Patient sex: F
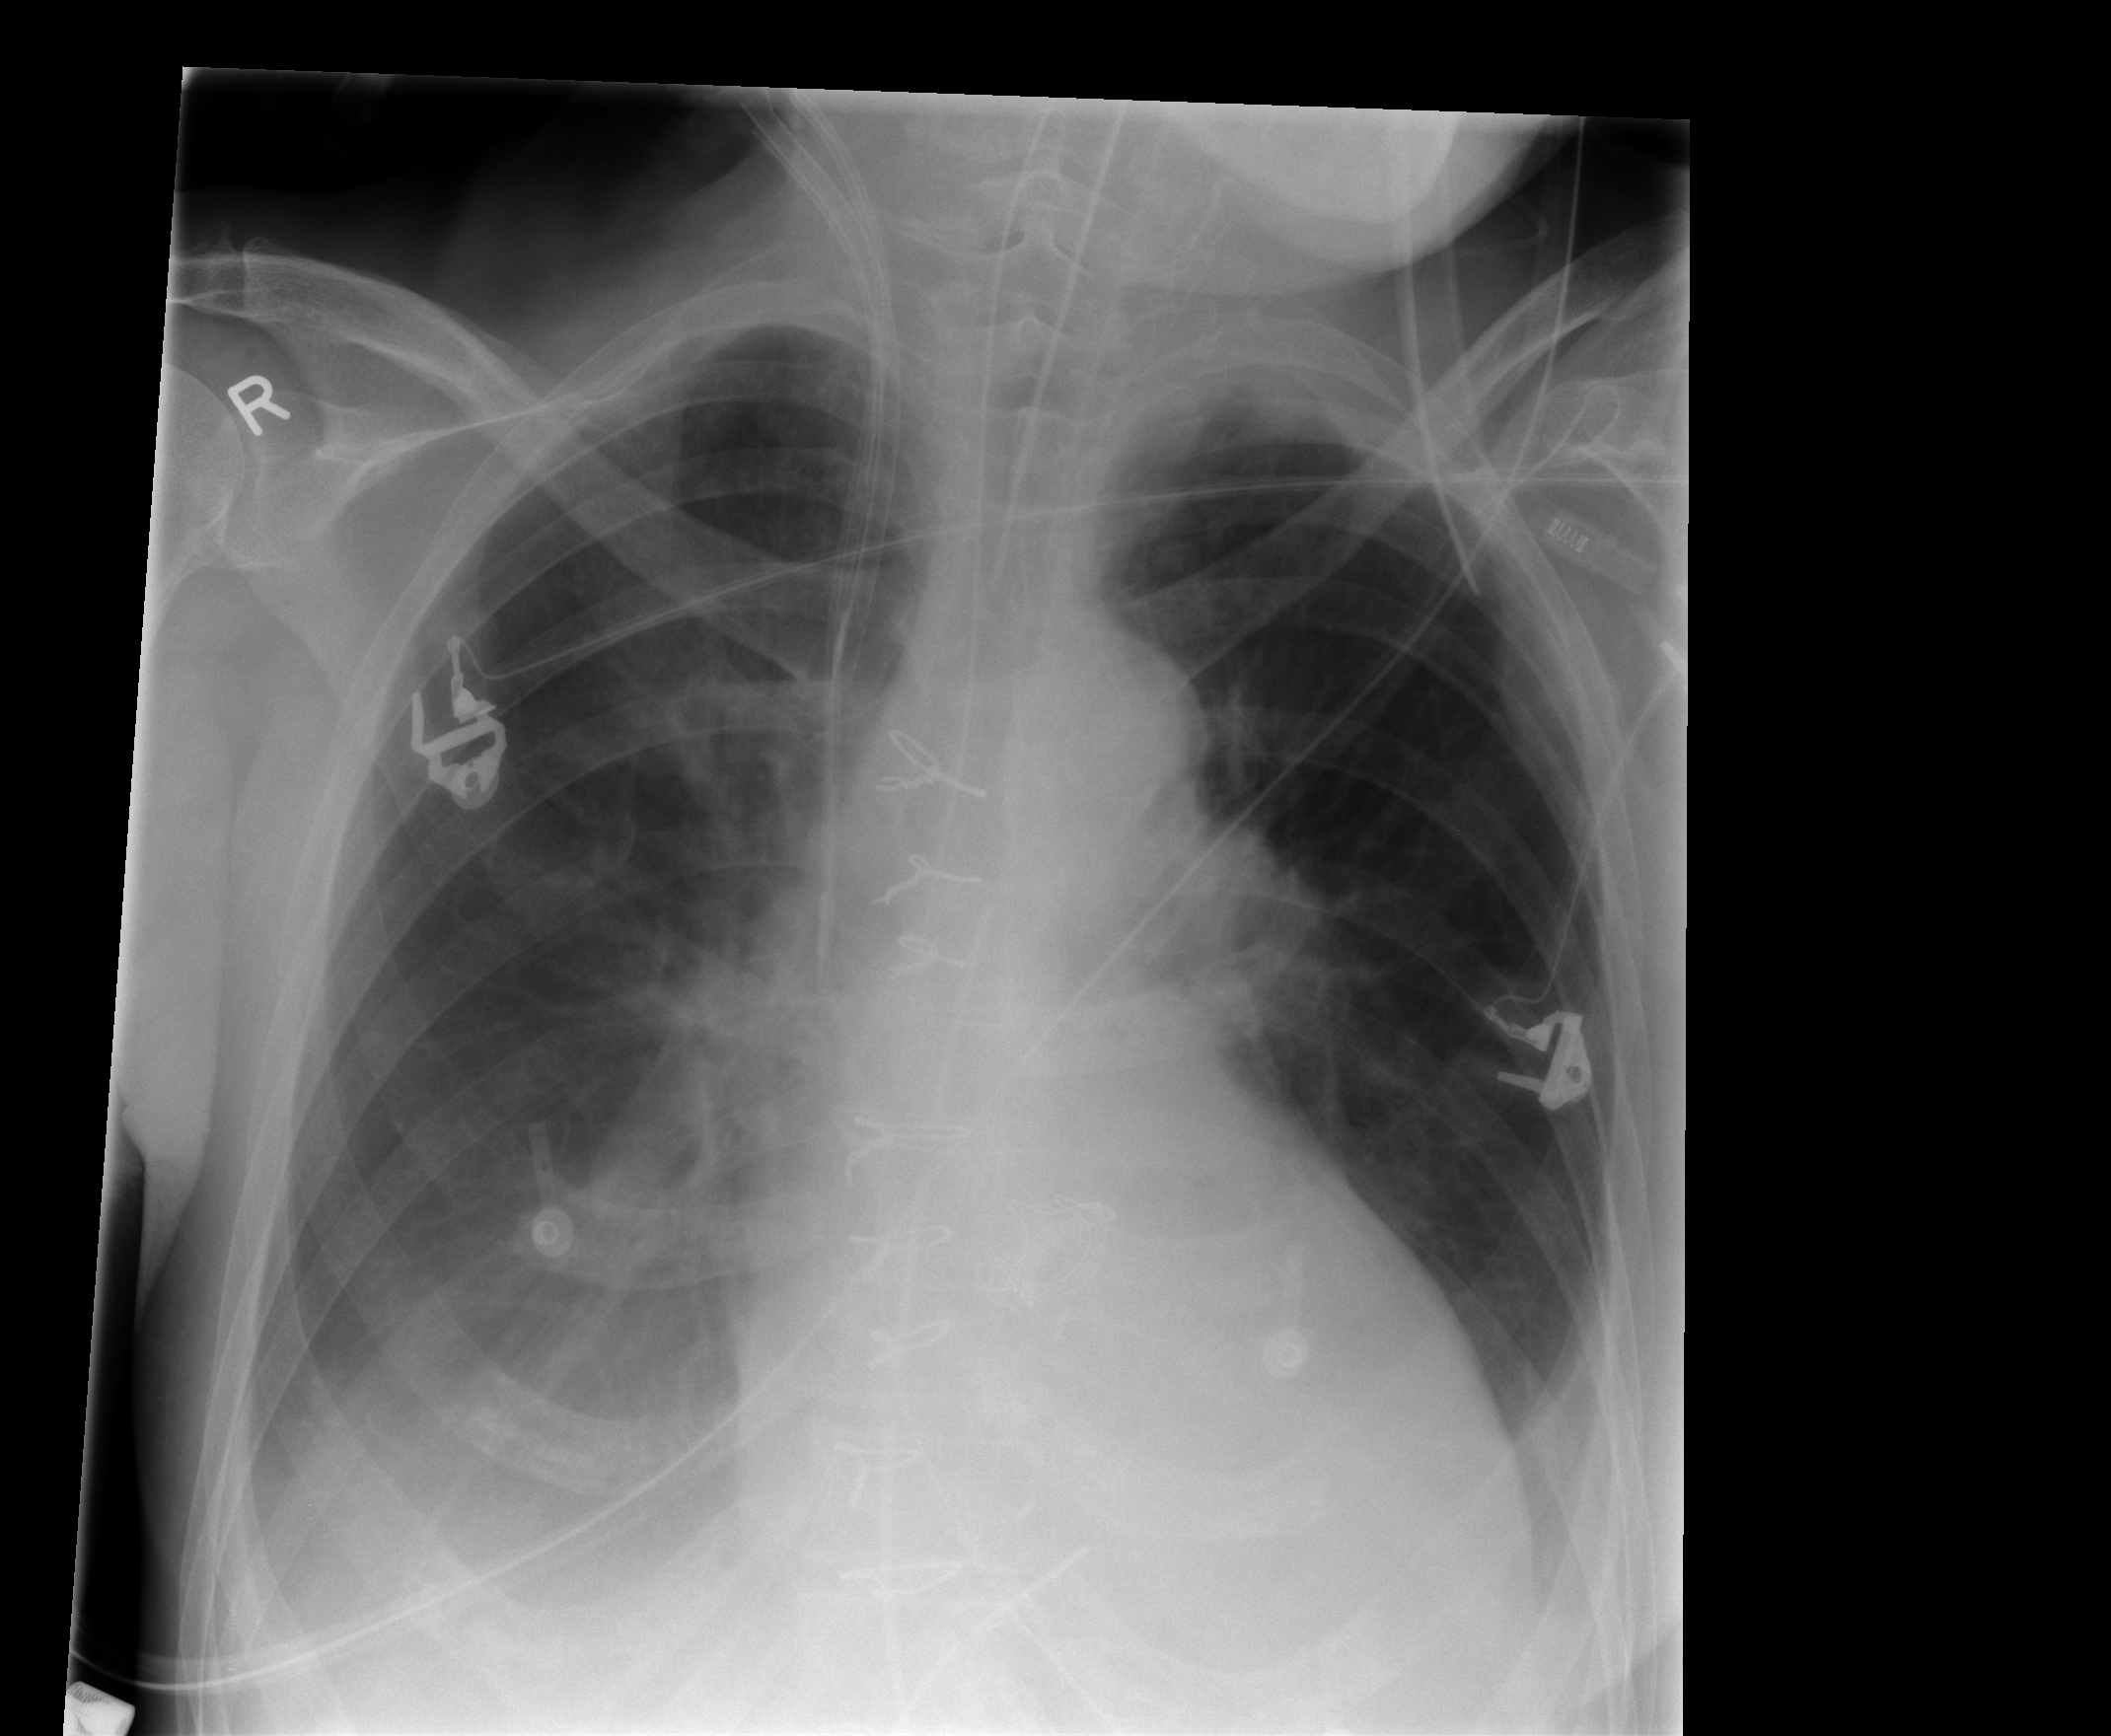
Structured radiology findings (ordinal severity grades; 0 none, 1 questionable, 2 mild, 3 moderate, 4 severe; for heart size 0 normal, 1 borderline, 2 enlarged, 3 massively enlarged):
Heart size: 1
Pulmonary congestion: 0
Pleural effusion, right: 2
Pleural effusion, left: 2
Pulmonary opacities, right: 0
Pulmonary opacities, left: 0
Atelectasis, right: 2
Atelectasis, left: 2